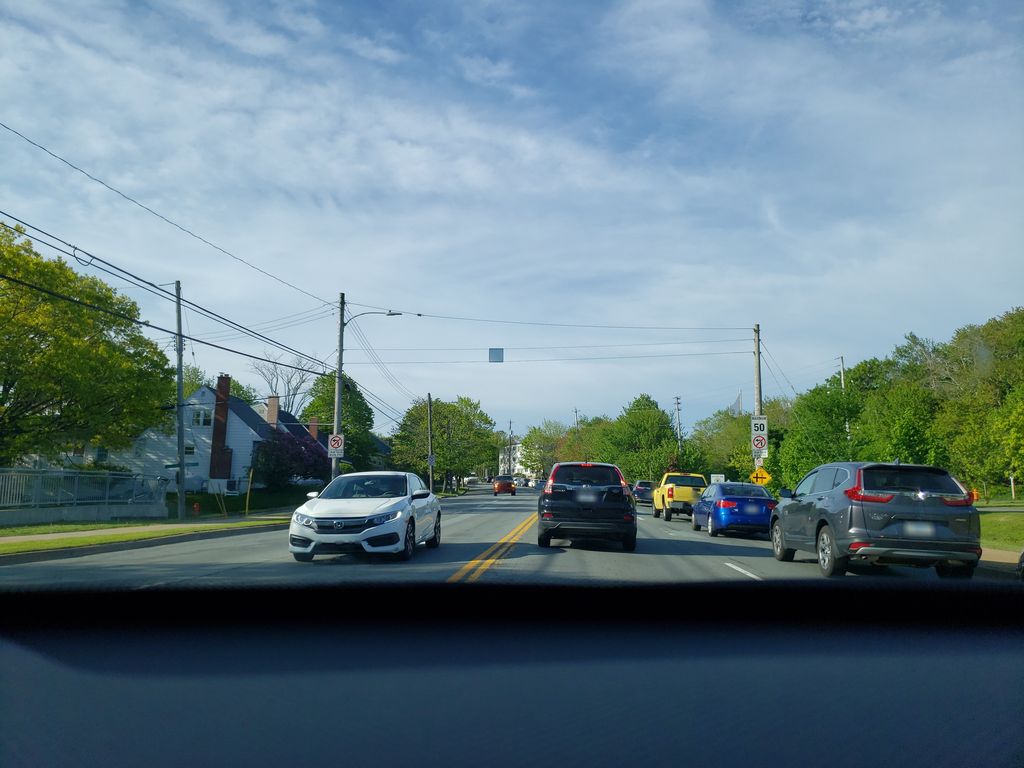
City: halifax